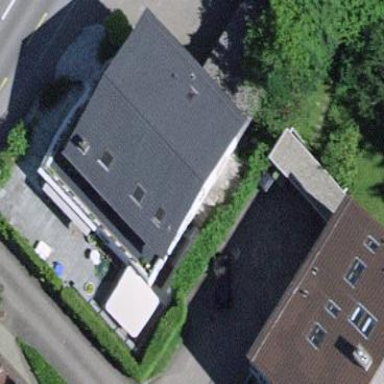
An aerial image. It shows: Residential building.